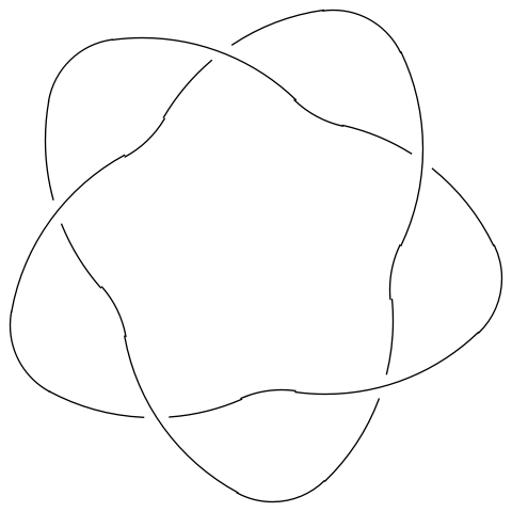
Crossing number: 5